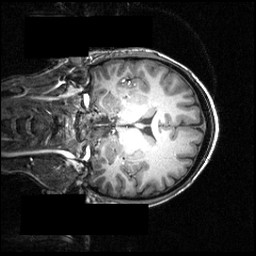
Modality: T1w
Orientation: coronal
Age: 27
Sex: female
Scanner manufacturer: siemens
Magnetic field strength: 3.951 T
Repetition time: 1.5 s
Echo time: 0.00335 s